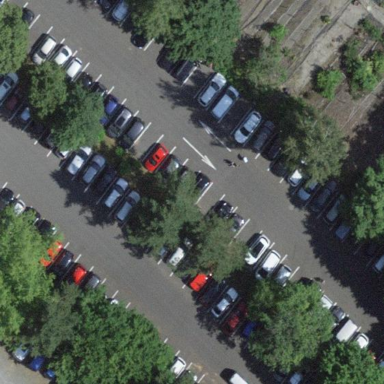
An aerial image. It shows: Parking area with asphalt surface.